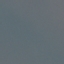
Land use / land cover class: SeaLake